Interaction volume radius: 5 \u00c5
Interaction volume height: 10 \u00c5
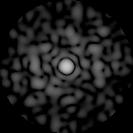
Disorder parameter: 0.8429